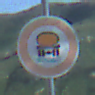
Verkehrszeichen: VerbotFahrzeugeWassergefaehrdenderLadung
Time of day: Night
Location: Outdoor (Nature)
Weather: PartlyCloudy
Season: NotSpecified
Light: Natural